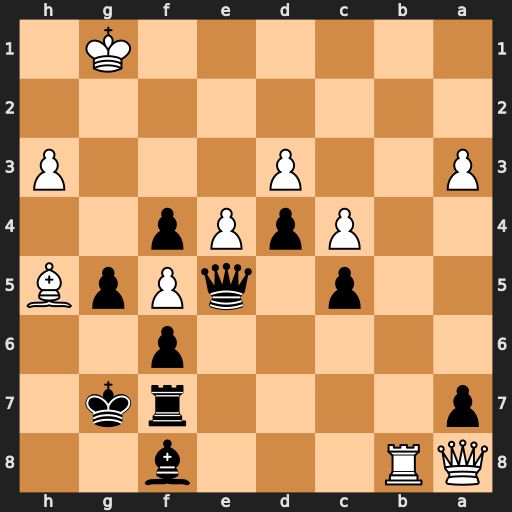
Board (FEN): QR3b2/p4rk1/5p2/2p1qPpB/2PpPp2/P2P3P/8/6K1
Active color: b
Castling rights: -
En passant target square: -
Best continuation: f3 Bxf3 Qg3+